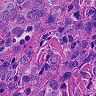
Metastatic tissue present: yes